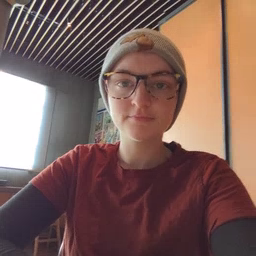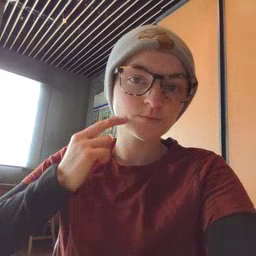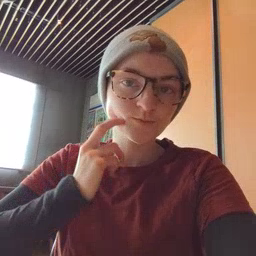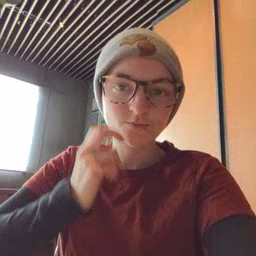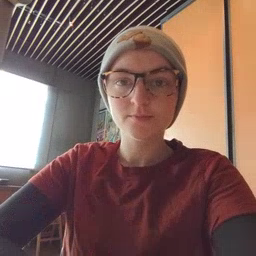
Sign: gum